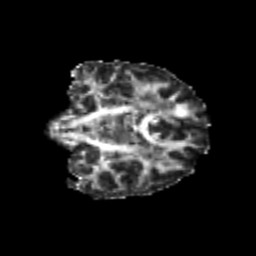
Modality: FA
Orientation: coronal
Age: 21
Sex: female
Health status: healthy
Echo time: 0.074 s